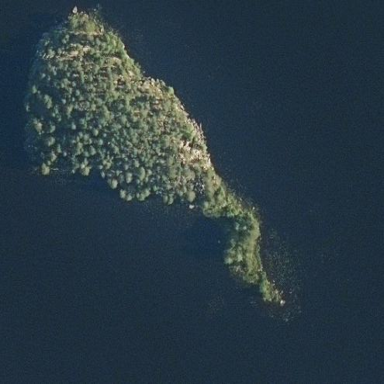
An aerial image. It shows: Island.